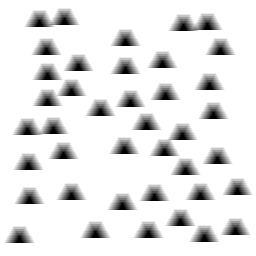
Squares: 0
Triangles: 40
Stars: 0
Total shapes: 40